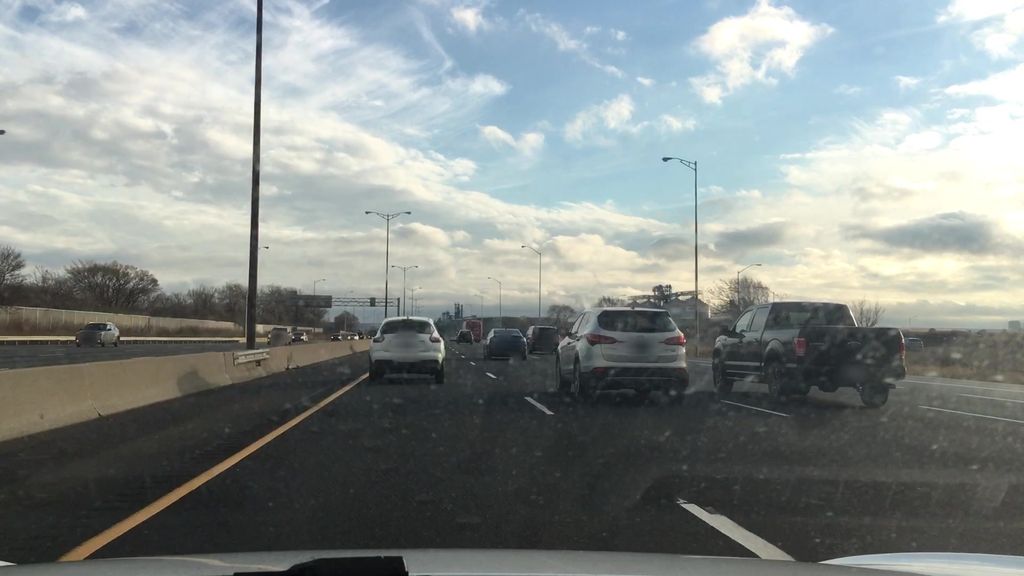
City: hamilton